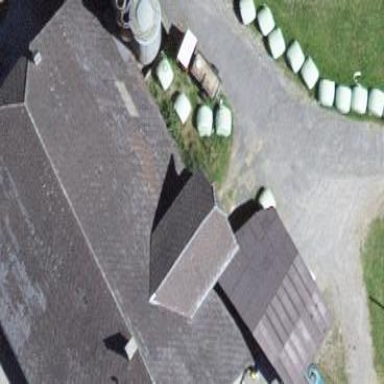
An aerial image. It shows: Farm building.